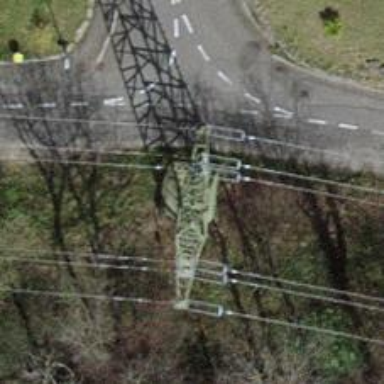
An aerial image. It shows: Lattice structure tower used for power distribution.